Question: I'm going to finish a application but I have a problem about scroll selection. I has zoom in and out that's ok.I has asked so many question but no one are not reply.Help me about scroll... This picture is zooming in:

'''
<ListView Name="lst_intro">
<ListView.ItemTemplate>
<DataTemplate>
<Image Source="{Binding link}"
Stretch="Uniform"
RenderTransformOrigin="0.5,0.5"
ManipulationDelta="img_intro_ManipulationDelta"
ManipulationMode="Scale">
<Image.RenderTransform>
<CompositeTransform/>
</Image.RenderTransform>

</DataTemplate>
</ListView.ItemTemplate>
</ListView>
private void img_intro_ManipulationDelta(object sender, ManipulationDeltaRoutedEventArgs e)
{
Image img = sender as Image;
CompositeTransform ct = img.RenderTransform as CompositeTransform;
ct.ScaleX *= e.Delta.Scale;
ct.ScaleY *= e.Delta.Scale;
if (ct.ScaleX < mincale) ct.ScaleX = mincale;
if (ct.ScaleY < mincale) ct.ScaleY = mincale;
ScaleTransform scale=new ScaleTransform();
}
'''
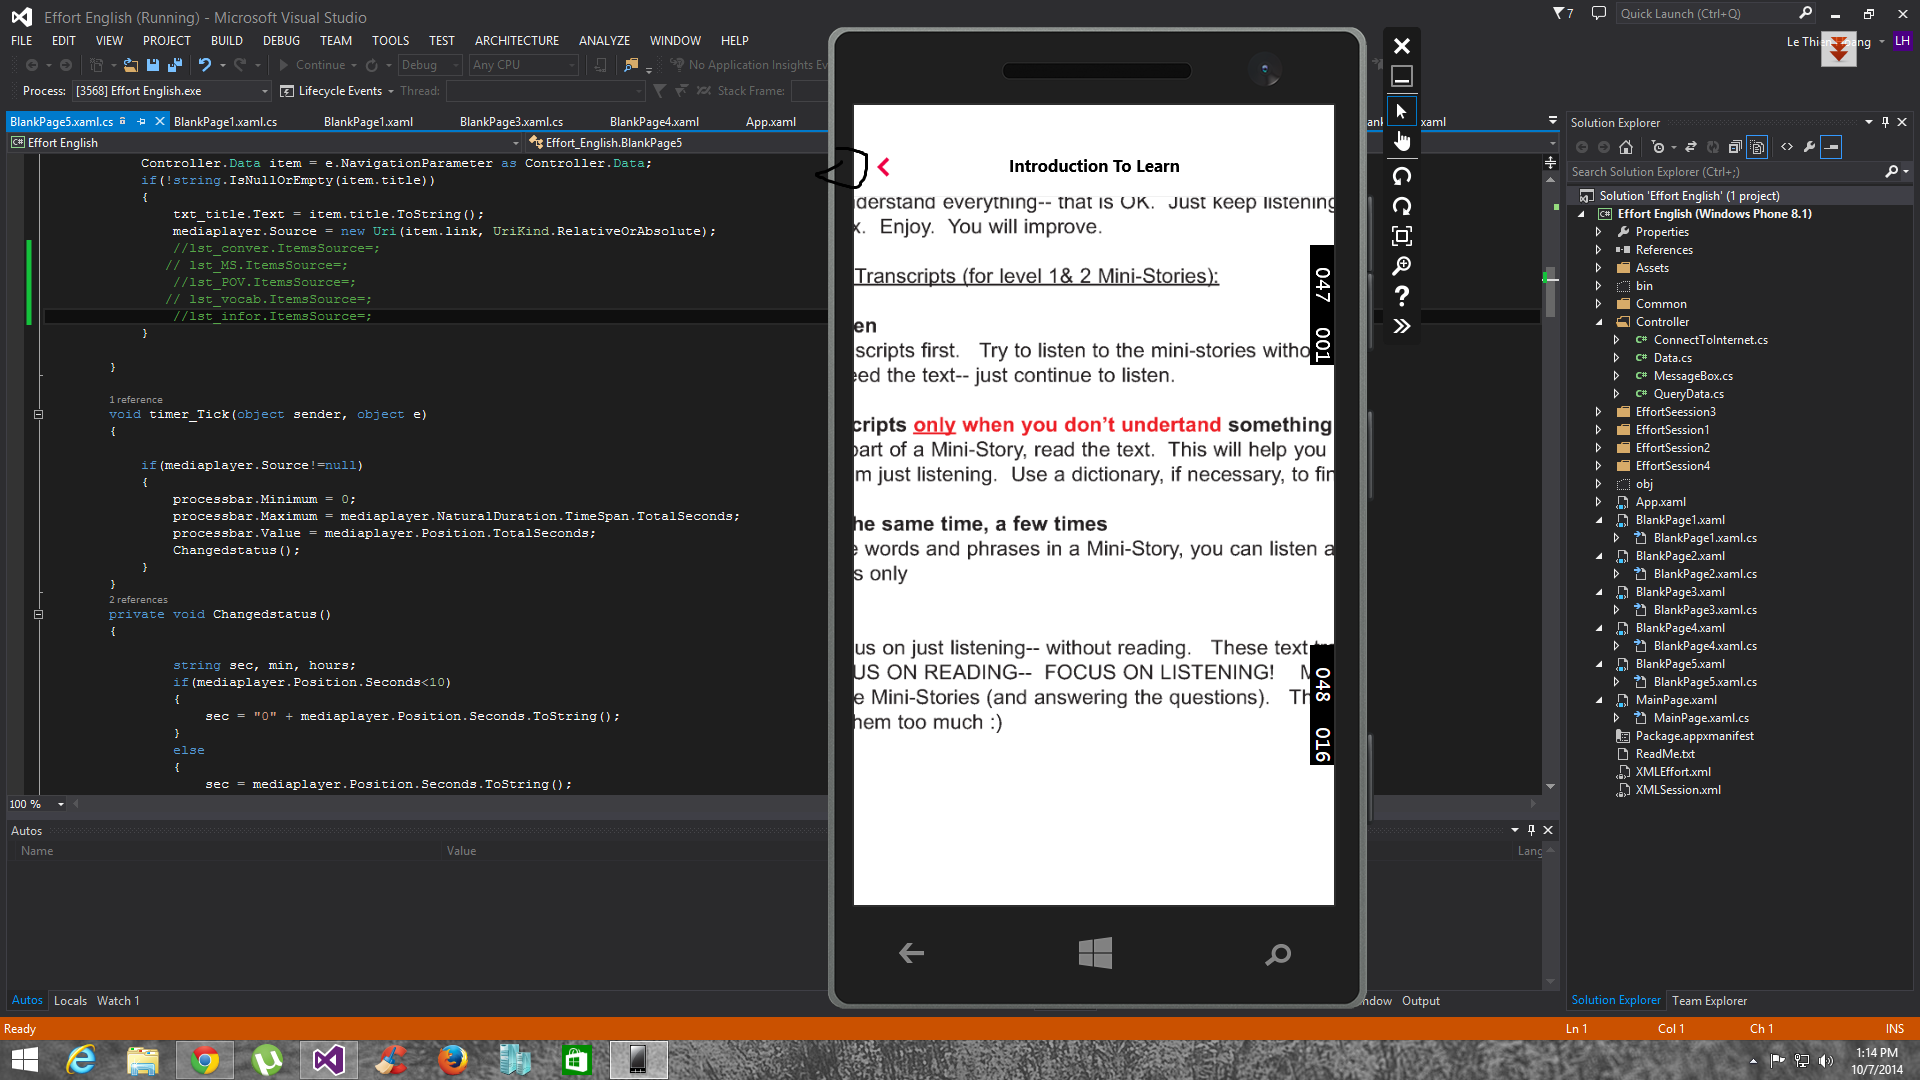
Answer: You set ManipulationMode="Scale", meaning you cannot drag it left/right/down/up - that is call a 'translation', set it as 'ManipulationMode="Scale,TranslateX,TranslateY"'.
In the event handler, similar to what you did for the Scale transform, you do a Translate transform.
'''
private void img_intro_ManipulationDelta(object sender, ManipulationDeltaRoutedEventArgs e)
{
Image img = sender as Image;
CompositeTransform ct = img.RenderTransform as CompositeTransform;
if (ct == null) return;
//Scale transform
ct.ScaleX *= e.Delta.Scale;
ct.ScaleY *= e.Delta.Scale;
if (ct.ScaleX < mincale) ct.ScaleX = mincale;
if (ct.ScaleY < mincale) ct.ScaleY = mincale;
//Translate transform
ct.TranslateX += e.Delta.Translation.X;
ct.TranslateY += e.Delta.Translation.Y;
//Confine boundary
BringIntoBounds();
}
'''
After the transformation, brings the image back if it is out of the boundary. You can detect if the image is out of boundary by comparing the values of 'TranslateX/TranslateY' and the 'width/height' of the boundary. The boundary is the parent of the image (it is a Grid?), you need to debug the code to determine the boundary for 'TranslateX' and 'TranslateY'.
'''
public void BringIntoBounds()
{
CompositeTransform ct = img.RenderTransform as CompositeTransform;
if (ct == null) return;
//out of screen, left edge
if (ct.TranslateX < 10 - img.ActualWidth * ct.ScaleX)
{
ct.TranslateX = 10 - img.ActualWidth * ct.ScaleX;
}
//out of screen, right edge
if (ct.TranslateX > Container.ActualWidth - 10 )
{
ct.TranslateX = Container.ActualWidth - 10;
}
...do the same for Y.
}
'''